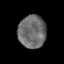
Tissue: prostate
Cell type: T cells
Senescence score: 0.3124
Nuclear area (px): 889
Mean DAPI intensity: 108.483